Question: I want to read how much data from 3G every app uses. Is this is possible in iOS 5.x ? And in iOS 4.x? My goal is for example:
- -
etc, etc. Is this possible?
EDIT:
I just found app doing that: <URL>

EDIT 2:
I'm starting a bounty. Extra points goes to the answer that make this clear. I know it is possible (screen from Data Man Pro) and i'm sure the solution is limited. But what is the solution and how to implement this.
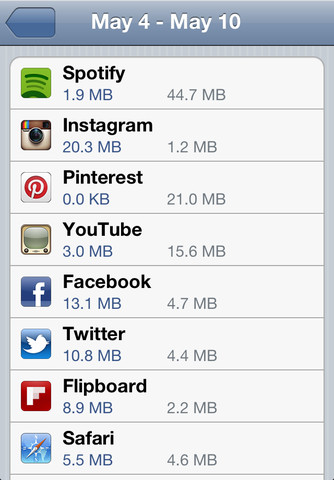
Answer: These are just hints not a solution. I thought about this many times, but never really started implementing the whole thing.
1. first of all, you can calculate transferred bytes querying network interfaces, take a look to this SO answer for code and a nice explanation about network interfaces on iOS;
2. use sysctl or similar system functions to detect which apps are currently running (and for running I mean the process state is set to RUNNING, like the ps or top commands do on OSX. Never tried I just suppose this to be possible on iOS, hoping there are no problems with app running as unprivileged user) so you can deduce which apps are running and save the traffic stats for those apps. Obviously, given the possibility to have applications runnning in background it is hard to determine which app is transferring data. It also could be possible to retrieve informations about network activity per process/app like nettop does on OSX Lion, unfortunately nettop uses the private framework NetworkStatistics.framework so you can't dig something out it's implementation;
3. take into account time;
My 2 cents